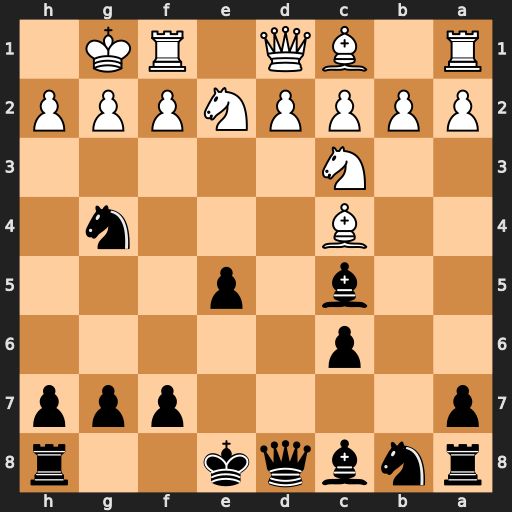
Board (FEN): rnbqk2r/p4ppp/2p5/2b1p3/2B3n1/2N5/PPPPNPPP/R1BQ1RK1
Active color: b
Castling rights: kq
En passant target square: -
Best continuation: Qh4 h3 Nxf2